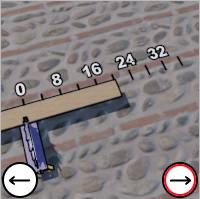
Task: length
Answer: 20
First scale value: 8.0